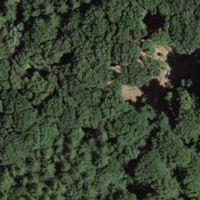
EUNIS habitat code: 41
Species observed at this site:
Fagus sylvatica